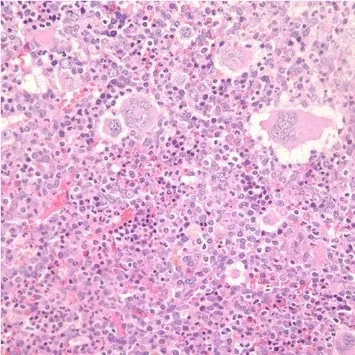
H&E stain of the patient's bone marrow biopsy consistent with MPN under 40x magnification.
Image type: pathology (h&e)